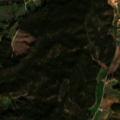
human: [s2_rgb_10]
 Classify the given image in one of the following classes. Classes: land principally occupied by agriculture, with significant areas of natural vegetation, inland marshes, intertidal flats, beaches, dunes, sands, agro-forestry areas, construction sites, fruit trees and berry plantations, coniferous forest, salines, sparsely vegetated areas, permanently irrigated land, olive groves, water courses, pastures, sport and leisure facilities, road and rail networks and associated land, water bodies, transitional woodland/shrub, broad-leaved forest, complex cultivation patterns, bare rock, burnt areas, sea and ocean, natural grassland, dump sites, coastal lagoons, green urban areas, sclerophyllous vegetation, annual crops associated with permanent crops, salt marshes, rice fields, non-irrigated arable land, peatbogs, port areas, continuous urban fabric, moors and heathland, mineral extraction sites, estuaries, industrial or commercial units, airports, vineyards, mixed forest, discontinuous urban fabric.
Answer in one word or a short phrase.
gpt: complex cultivation patterns, broad-leaved forest